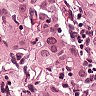
Metastatic tissue present: yes